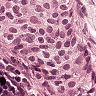
Metastatic tissue present: yes